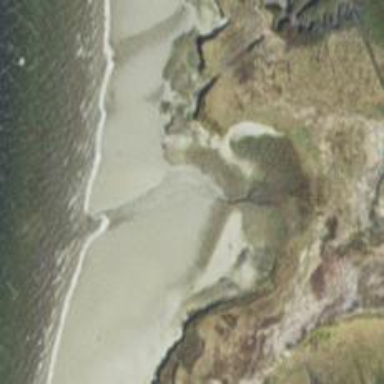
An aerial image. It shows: The image shows tidal environment.